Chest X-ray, AP view. Patient: 47 years old, sex F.
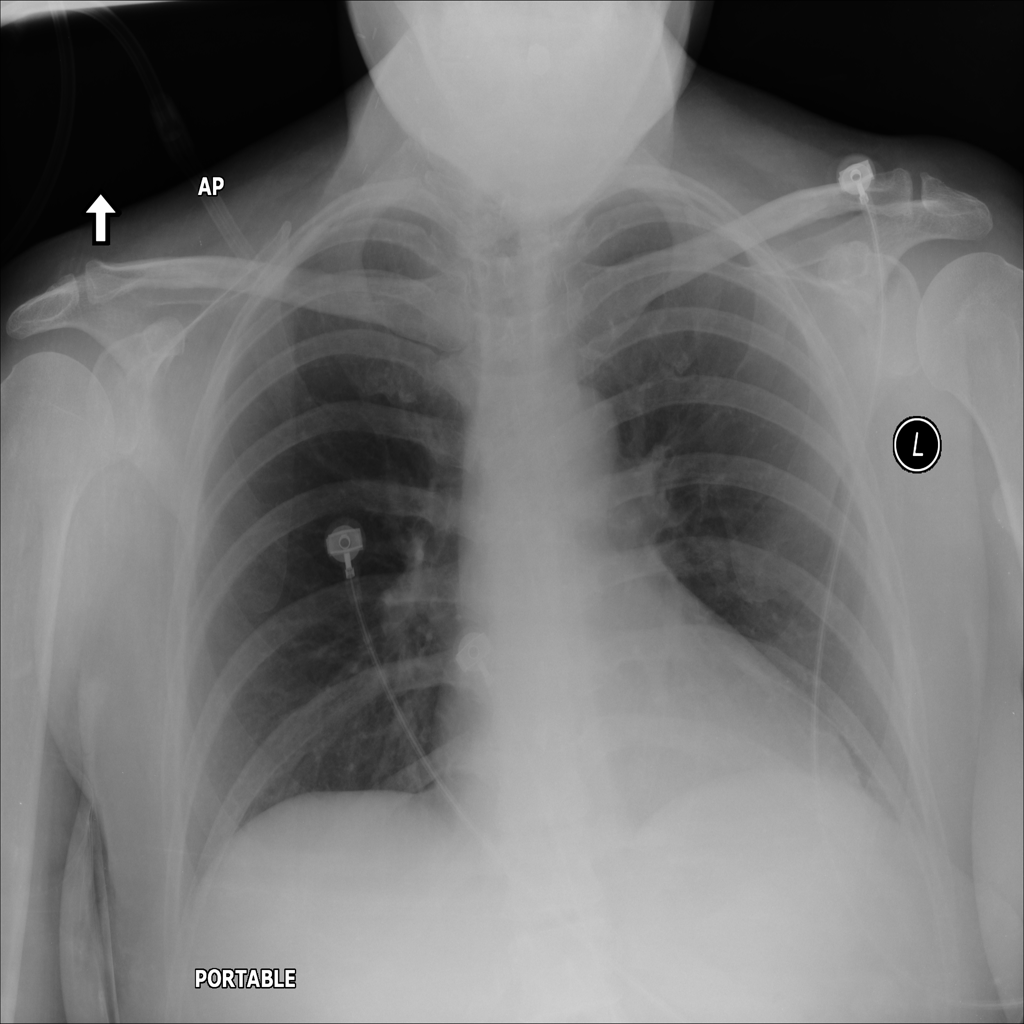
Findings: No Finding